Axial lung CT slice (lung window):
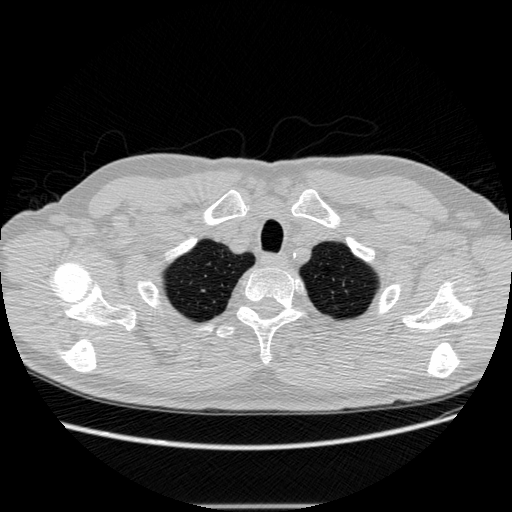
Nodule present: no